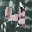
Label: 4